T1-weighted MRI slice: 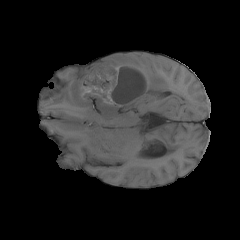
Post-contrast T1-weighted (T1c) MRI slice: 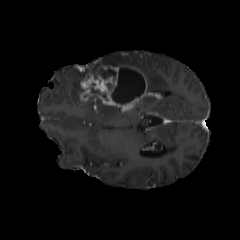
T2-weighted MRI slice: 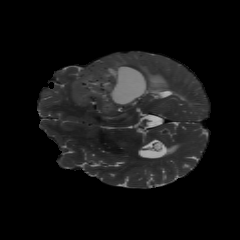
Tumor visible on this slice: yes